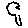
Label: tree